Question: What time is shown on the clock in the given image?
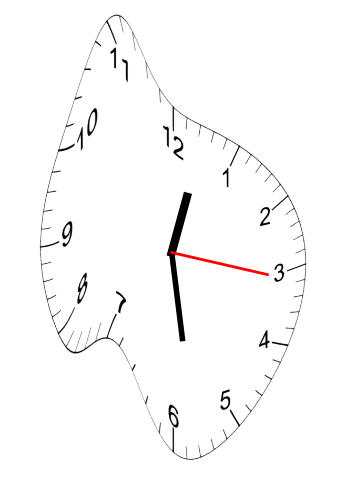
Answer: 12:28:16